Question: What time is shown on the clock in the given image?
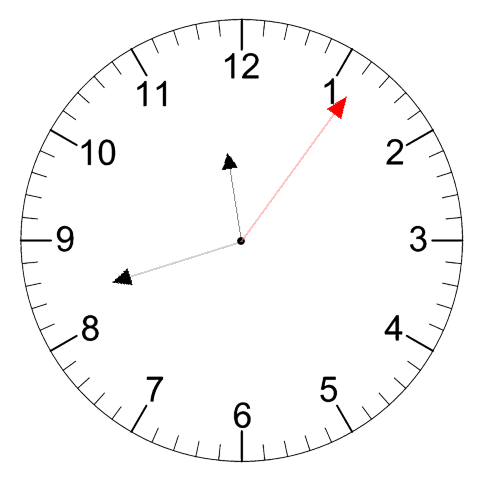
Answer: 11:42:06